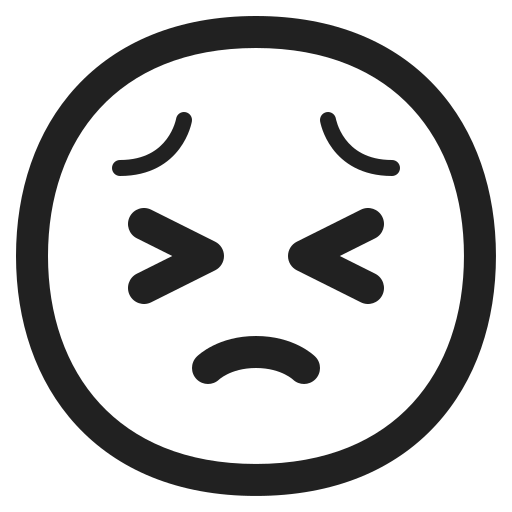
persevering face high contrast